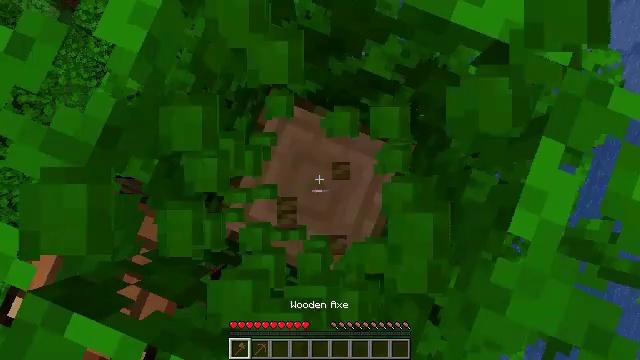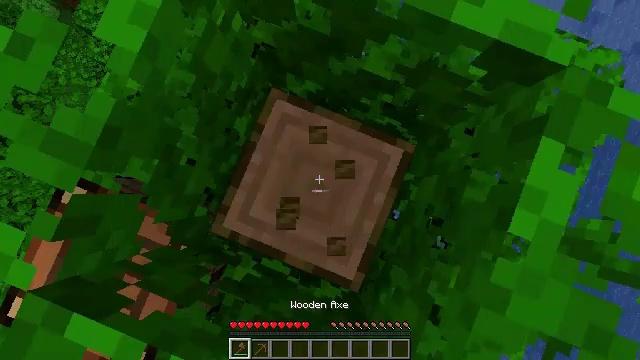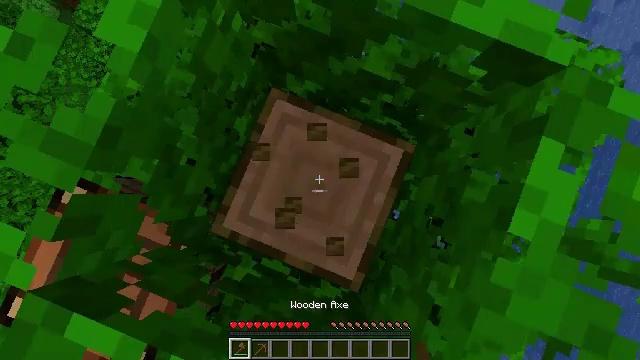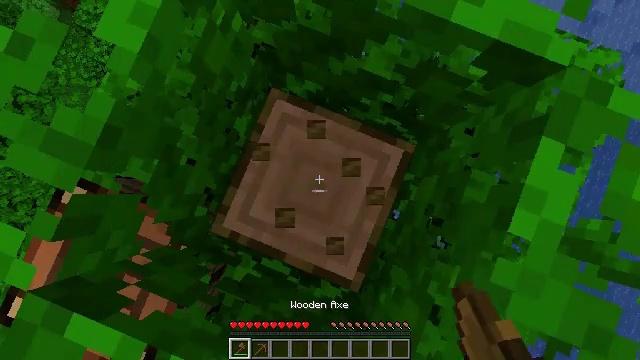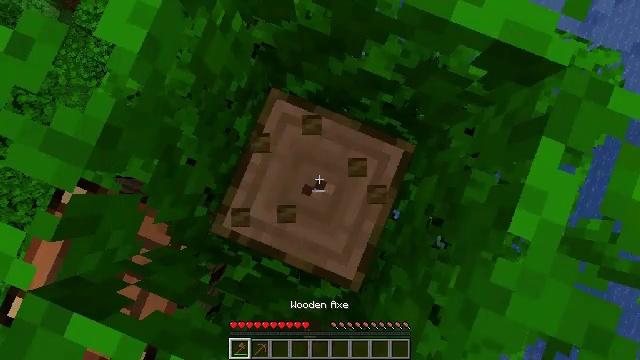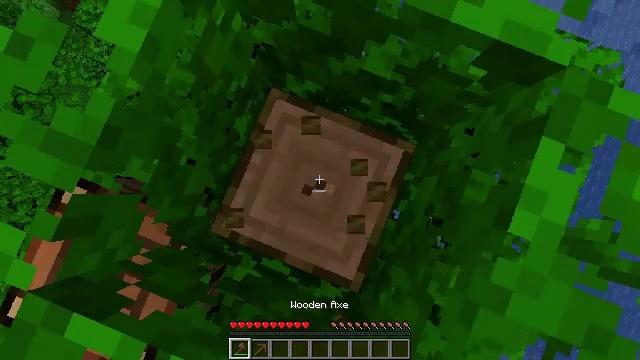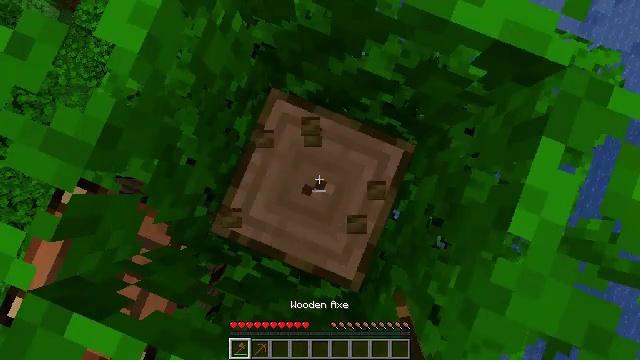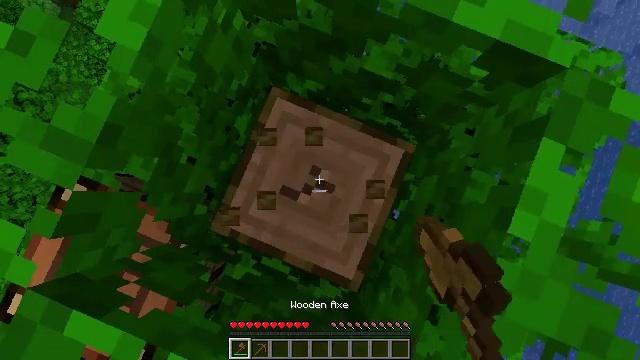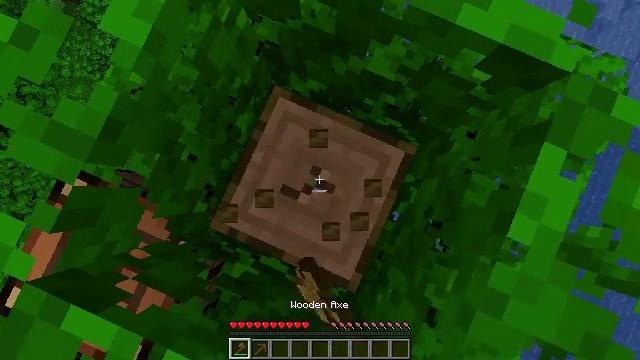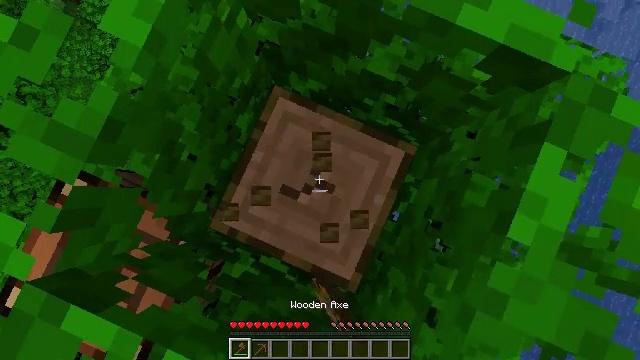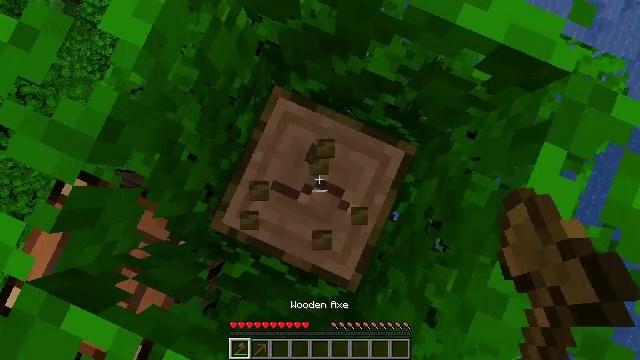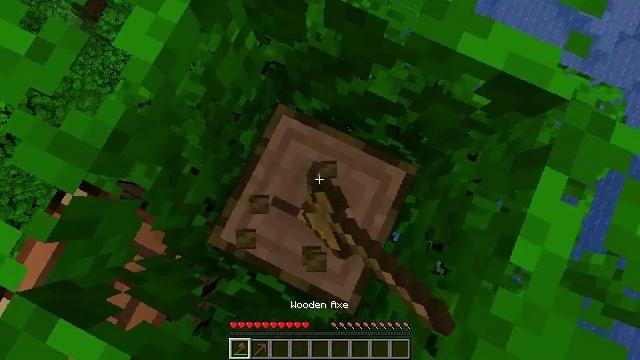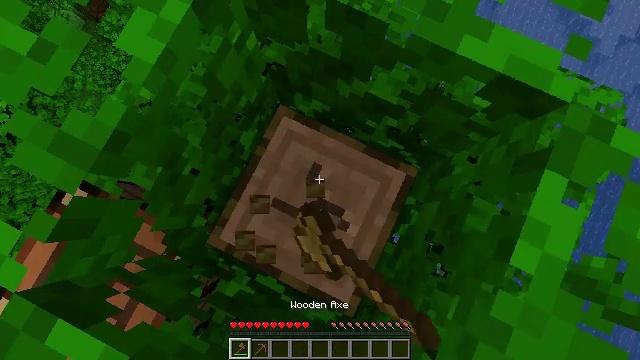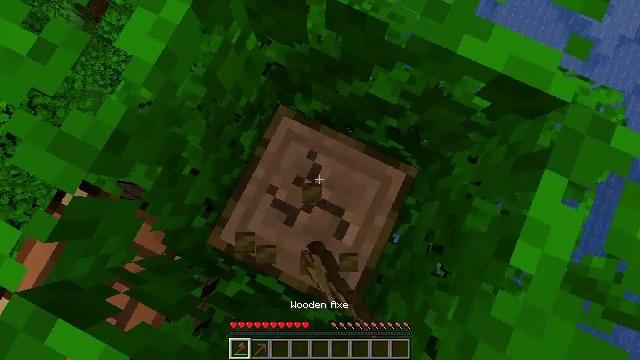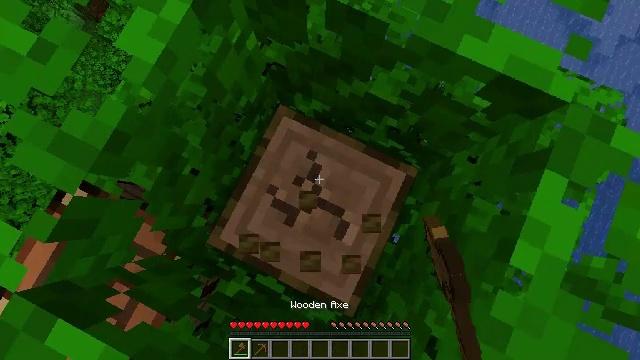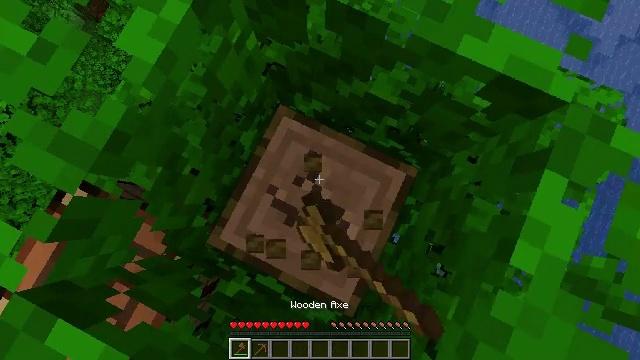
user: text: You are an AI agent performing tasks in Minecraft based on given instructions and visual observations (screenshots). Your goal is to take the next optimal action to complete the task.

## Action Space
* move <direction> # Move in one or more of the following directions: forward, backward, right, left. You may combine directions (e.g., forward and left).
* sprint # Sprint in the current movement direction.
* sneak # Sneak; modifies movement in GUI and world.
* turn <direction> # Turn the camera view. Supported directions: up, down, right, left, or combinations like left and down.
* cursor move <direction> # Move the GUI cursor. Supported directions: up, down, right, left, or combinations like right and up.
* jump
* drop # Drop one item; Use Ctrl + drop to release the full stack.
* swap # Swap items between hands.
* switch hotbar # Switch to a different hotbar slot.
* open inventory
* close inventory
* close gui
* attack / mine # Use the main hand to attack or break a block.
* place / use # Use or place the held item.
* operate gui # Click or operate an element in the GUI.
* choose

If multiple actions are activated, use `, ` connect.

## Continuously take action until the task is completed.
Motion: motion action
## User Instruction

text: Break the jungle log to gather wood.
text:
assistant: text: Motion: attack / mine
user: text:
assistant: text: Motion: attack / mine
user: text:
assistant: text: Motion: attack / mine
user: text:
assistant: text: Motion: attack / mine
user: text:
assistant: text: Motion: attack / mine
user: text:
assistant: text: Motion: attack / mine
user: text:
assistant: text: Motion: attack / mine
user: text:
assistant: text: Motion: turn left, attack / mine
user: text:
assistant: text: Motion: attack / mine
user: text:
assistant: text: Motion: attack / mine
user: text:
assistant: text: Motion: turn left and up, attack / mine
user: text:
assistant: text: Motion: attack / mine
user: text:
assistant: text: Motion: attack / mine
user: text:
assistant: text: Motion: attack / mine
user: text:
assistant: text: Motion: attack / mine
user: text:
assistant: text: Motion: attack / mine
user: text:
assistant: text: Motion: attack / mine
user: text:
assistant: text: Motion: attack / mine
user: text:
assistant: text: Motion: attack / mine
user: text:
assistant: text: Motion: attack / mine
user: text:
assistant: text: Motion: turn left and down, attack / mine
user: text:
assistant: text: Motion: attack / mine
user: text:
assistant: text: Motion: turn down, attack / mine
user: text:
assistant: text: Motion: attack / mine
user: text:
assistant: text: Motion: attack / mine
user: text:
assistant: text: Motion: attack / mine
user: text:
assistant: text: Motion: attack / mine
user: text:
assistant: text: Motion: attack / mine
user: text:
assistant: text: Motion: attack / mine
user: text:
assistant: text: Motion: attack / mine